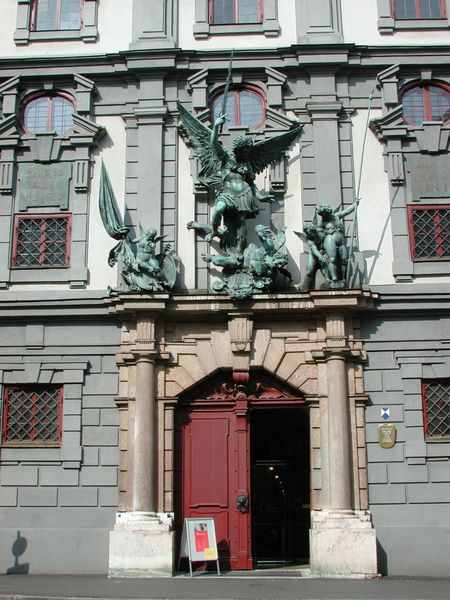
Titel: Hl. Michael als Sieger über Luzifer
Künstler: Hans Reichle
Standort: Augsburg, Zeughaus (EU - D - B)
Schlagwörter: blau, flügel, fenster, säule, säulen, tür, weiss, gebäude, haus, rot, gitter, klassizismus, engel, putto, fahne, lanze, bronze, tor, schild, münchen, kupfer, schwert, portal, rustika, teufel, historismus, löwe, dorisch, guss, michael, klopfer, denkmalschutz, köassizismus, fenstergitt, fentstergitter